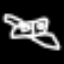
Label: airplane